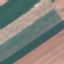
Land use / land cover: AnnualCrop